You are looking at a signal-to-image encoding: consecutive vibration samples arranged as the rows of a grayscale square. Based on the visible evidence, which condition applies: normal, inner_race, outer_race, ball?
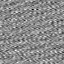
Answer: outer_race